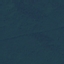
Label: Forest